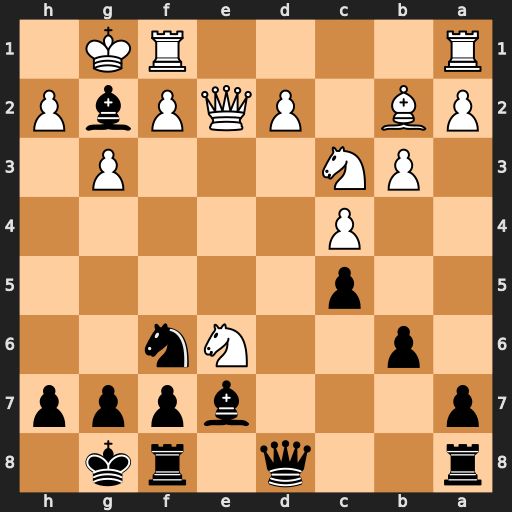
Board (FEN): r2q1rk1/p3bppp/1p2Nn2/2p5/2P5/1PN3P1/PB1PQPbP/R4RK1
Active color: b
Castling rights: -
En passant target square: -
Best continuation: Bxf1 Nxd8 Bxe2